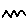
Label: zigzag